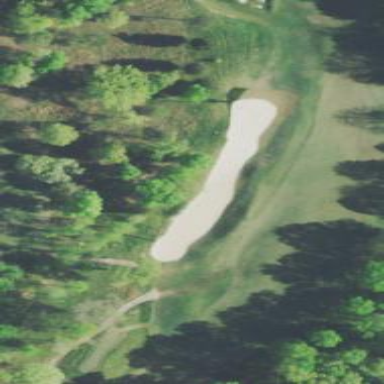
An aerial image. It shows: Grassy area designated as golf fairway.